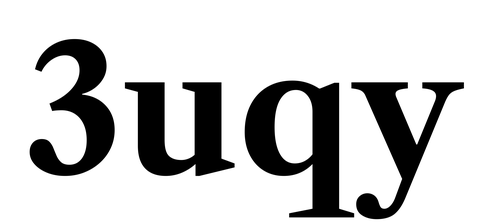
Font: LibreCaslonText_Bold